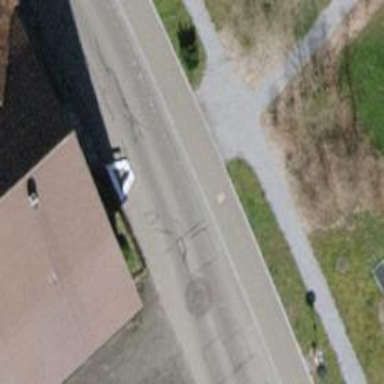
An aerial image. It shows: Traffic calming feature called choker.